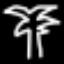
Label: palm tree